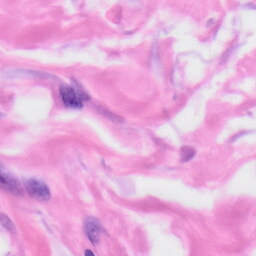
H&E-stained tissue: Skin